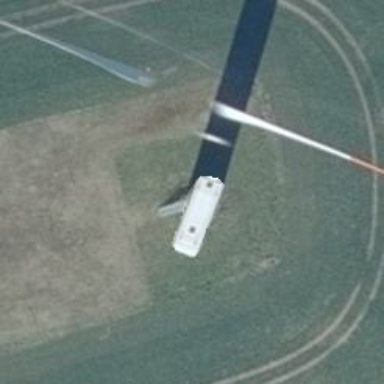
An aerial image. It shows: Wind generator with horizontal axis. The wind turbine is from Vestas.